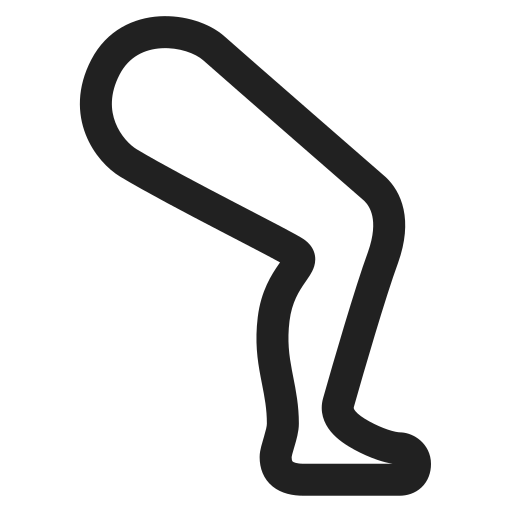
leg high contrast default